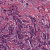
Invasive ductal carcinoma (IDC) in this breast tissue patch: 1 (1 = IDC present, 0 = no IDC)